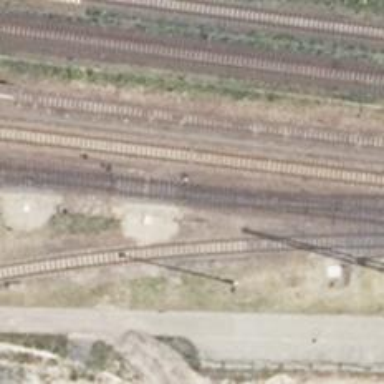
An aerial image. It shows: Railway switch.